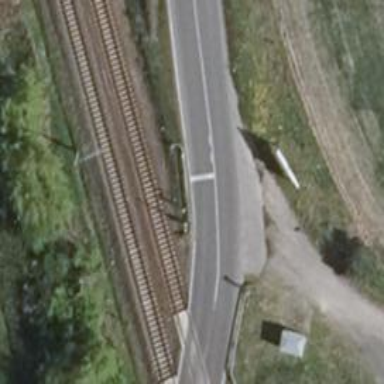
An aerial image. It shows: Secondary road with asphalt surface.